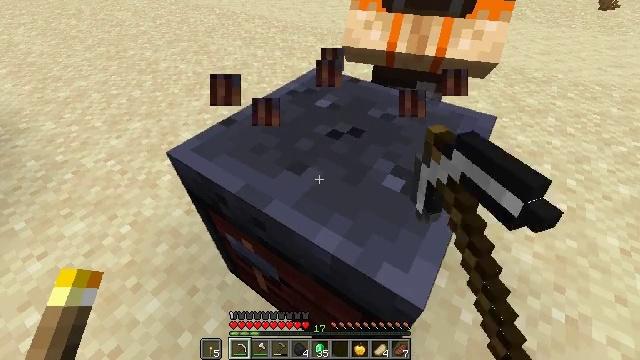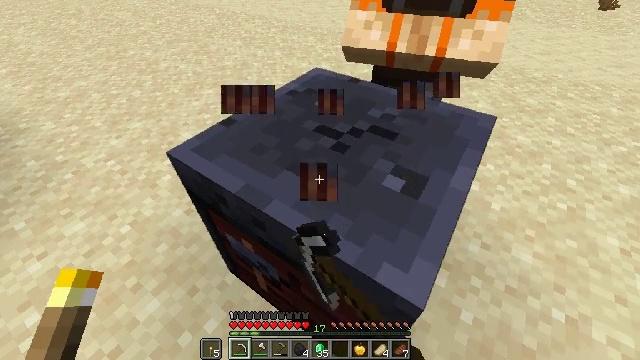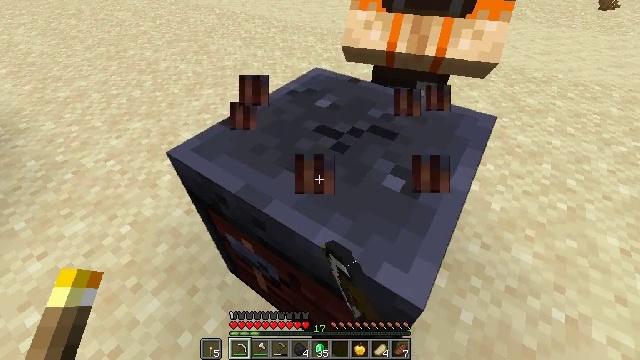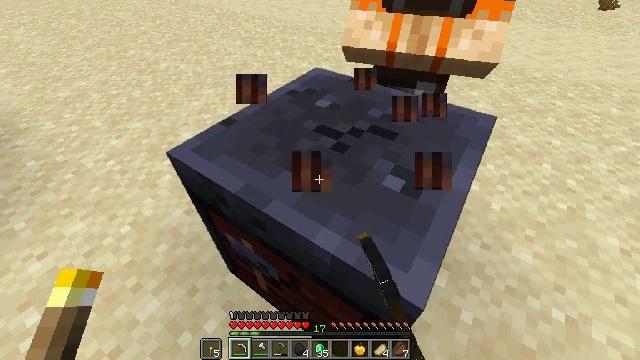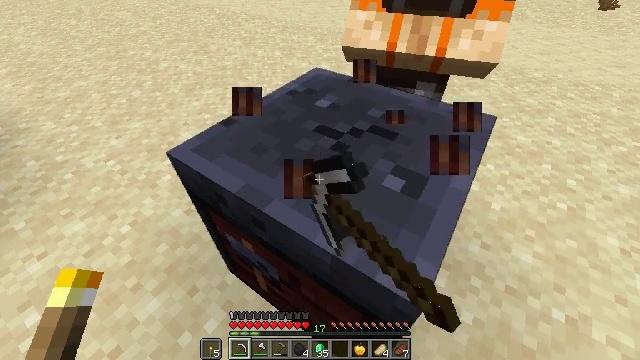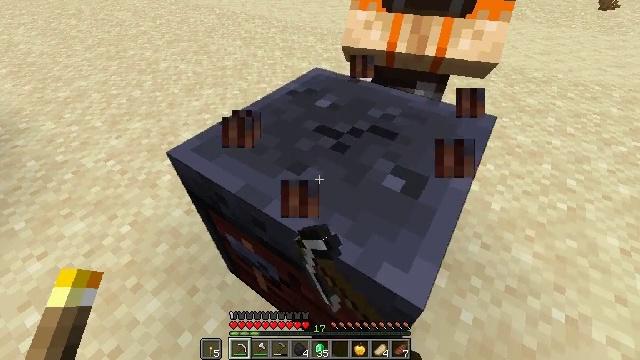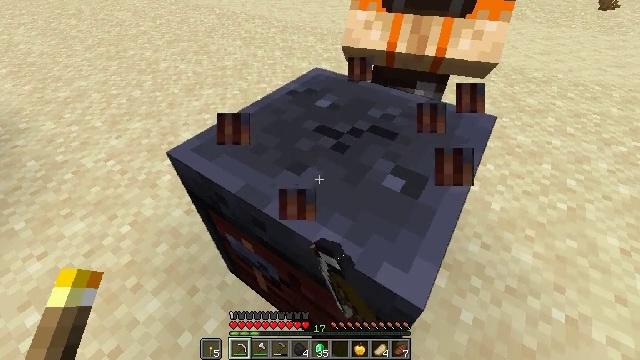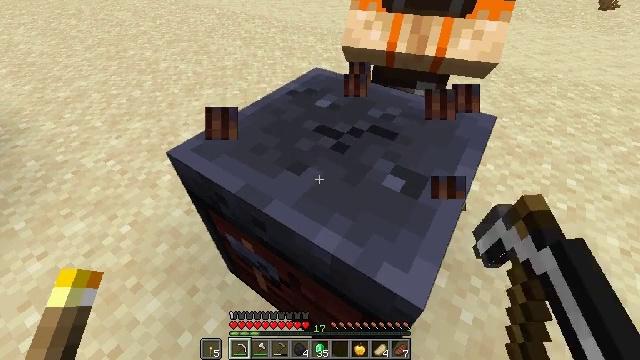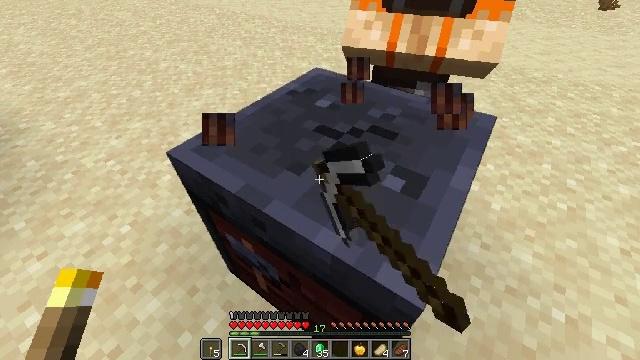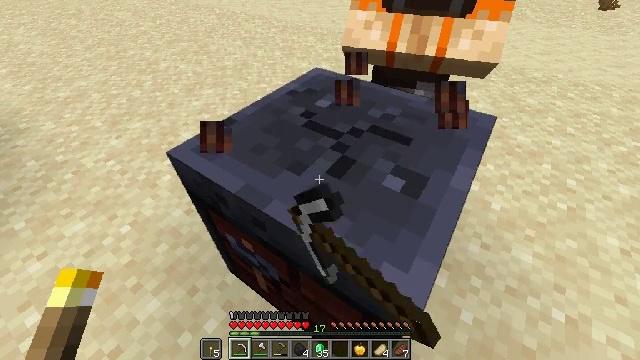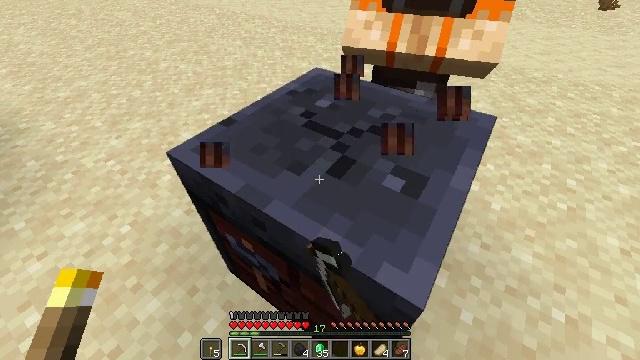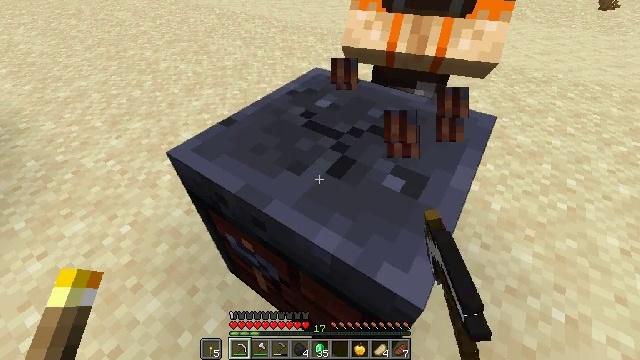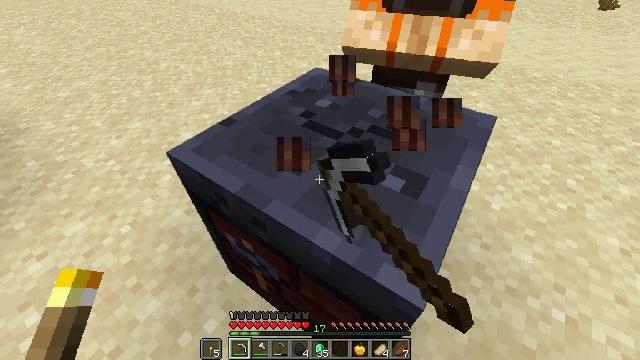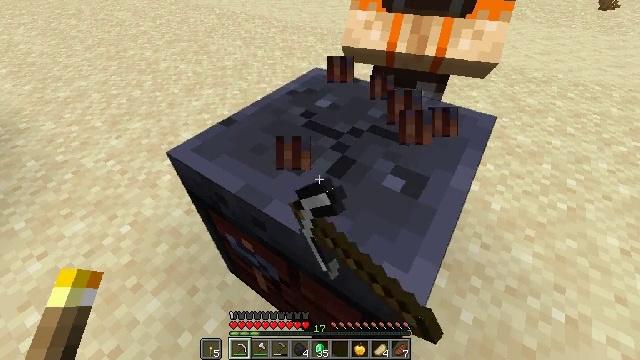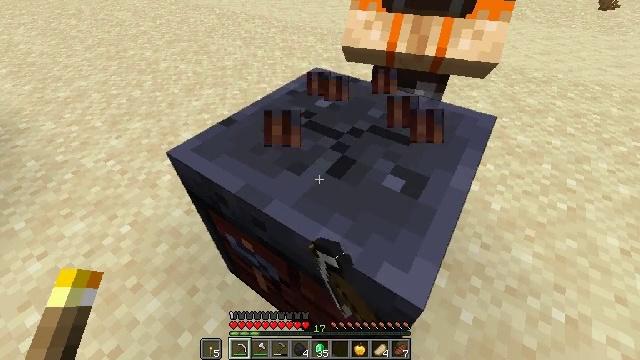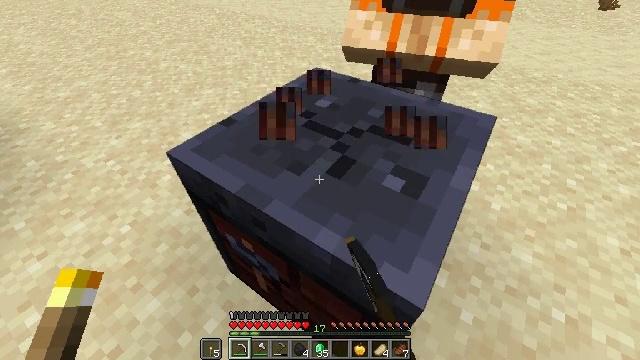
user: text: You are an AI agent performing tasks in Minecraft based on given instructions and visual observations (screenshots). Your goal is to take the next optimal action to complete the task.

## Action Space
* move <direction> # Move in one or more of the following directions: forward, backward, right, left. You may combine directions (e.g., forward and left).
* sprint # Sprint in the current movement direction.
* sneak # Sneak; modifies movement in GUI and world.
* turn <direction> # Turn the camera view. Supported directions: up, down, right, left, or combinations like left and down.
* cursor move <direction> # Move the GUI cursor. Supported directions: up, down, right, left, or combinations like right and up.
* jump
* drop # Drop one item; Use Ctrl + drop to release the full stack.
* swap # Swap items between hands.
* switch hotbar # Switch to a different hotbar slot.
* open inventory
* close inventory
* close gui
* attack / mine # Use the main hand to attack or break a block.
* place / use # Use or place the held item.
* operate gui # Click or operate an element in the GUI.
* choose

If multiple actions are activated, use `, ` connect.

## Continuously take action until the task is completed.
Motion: motion action
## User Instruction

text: Break the smithing table to move it.
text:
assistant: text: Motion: attack / mine
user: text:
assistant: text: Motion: attack / mine
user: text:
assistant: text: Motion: attack / mine
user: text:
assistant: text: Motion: attack / mine
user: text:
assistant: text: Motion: attack / mine
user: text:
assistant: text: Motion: attack / mine
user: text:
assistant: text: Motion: attack / mine
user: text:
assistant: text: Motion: attack / mine
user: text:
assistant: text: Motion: attack / mine
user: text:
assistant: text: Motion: attack / mine
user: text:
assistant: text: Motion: attack / mine
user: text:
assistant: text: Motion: attack / mine
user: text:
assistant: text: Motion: attack / mine
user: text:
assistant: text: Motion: attack / mine
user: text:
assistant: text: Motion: attack / mine
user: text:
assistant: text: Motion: attack / mine
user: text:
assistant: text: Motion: attack / mine
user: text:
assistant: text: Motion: attack / mine
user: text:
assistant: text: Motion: attack / mine
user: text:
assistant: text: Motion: attack / mine
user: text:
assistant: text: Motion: attack / mine
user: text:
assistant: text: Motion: attack / mine
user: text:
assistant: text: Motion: attack / mine
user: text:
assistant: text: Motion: attack / mine
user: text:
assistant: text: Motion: attack / mine
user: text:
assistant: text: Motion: attack / mine
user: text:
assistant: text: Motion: attack / mine
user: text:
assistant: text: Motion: attack / mine
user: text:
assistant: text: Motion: attack / mine
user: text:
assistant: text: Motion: attack / mine